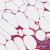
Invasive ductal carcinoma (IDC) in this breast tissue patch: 0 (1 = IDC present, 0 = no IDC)